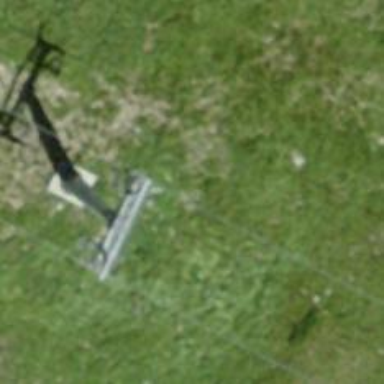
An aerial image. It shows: Pylon used for aerialway.